Field crop: tomato
Growth stage: 2
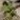
Species: solanum